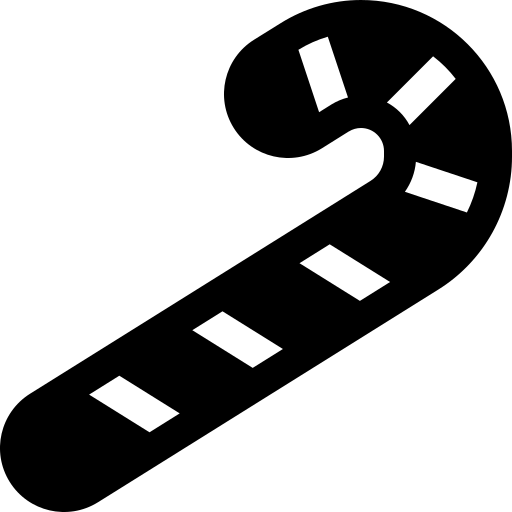
Tags: icon, FontAwesome, fa-icon, solid, candy, cane